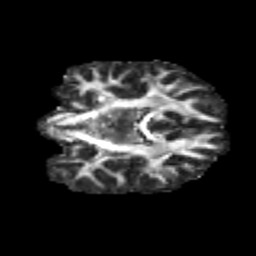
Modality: FA
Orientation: coronal
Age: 14
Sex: female
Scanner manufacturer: siemens
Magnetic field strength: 3 T
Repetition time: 3.8 s
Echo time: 0.07 s